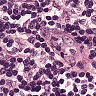
Metastatic tissue present: no